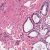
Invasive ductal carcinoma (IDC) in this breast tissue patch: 0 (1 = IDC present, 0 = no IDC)